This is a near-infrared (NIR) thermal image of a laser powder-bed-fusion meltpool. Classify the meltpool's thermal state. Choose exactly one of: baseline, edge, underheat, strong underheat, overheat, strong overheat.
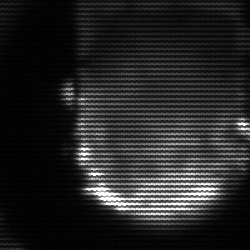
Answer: baseline